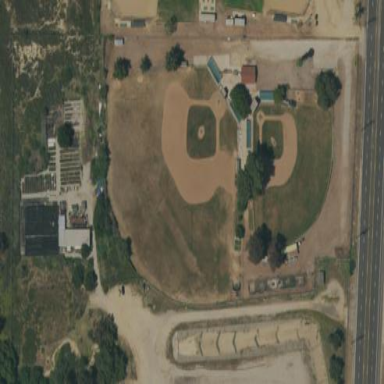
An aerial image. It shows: Baseball pitch for leisure land activities.